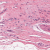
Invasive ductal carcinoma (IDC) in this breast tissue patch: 0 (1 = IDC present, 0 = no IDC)